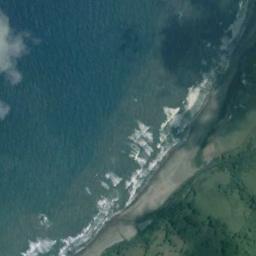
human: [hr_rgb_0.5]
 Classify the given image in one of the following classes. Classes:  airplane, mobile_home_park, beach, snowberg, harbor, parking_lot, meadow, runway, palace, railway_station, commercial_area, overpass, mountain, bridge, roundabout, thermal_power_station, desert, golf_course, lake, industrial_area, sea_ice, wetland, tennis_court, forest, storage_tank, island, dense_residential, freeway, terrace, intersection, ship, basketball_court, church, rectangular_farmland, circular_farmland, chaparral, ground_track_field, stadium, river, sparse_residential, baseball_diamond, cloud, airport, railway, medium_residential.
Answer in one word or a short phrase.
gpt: beach